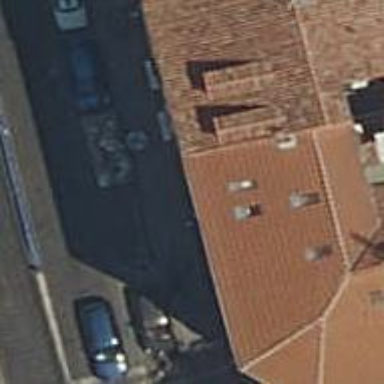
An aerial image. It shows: Cafe.